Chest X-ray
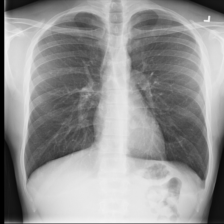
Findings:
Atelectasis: negative
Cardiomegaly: negative
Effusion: negative
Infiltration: positive
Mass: negative
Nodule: negative
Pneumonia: negative
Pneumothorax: negative
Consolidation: negative
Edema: negative
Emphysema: negative
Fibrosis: negative
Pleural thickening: negative
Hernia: negative